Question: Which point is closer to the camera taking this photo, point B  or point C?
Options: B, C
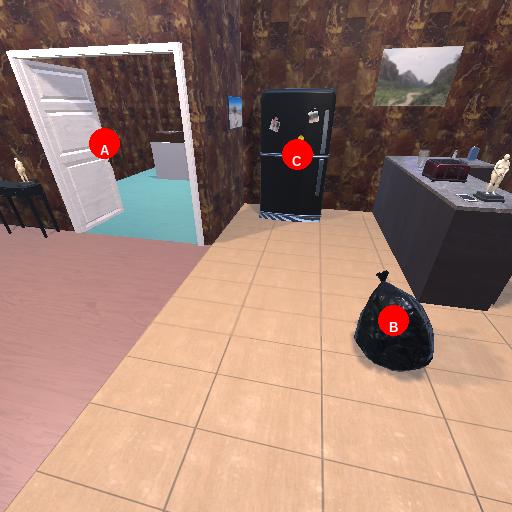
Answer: B